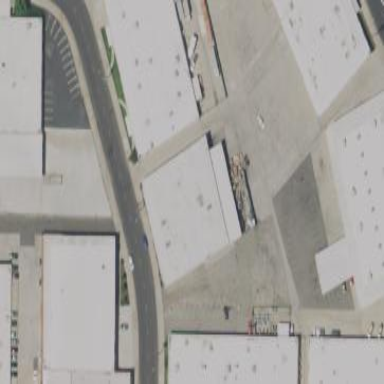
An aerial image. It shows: Warehouse.